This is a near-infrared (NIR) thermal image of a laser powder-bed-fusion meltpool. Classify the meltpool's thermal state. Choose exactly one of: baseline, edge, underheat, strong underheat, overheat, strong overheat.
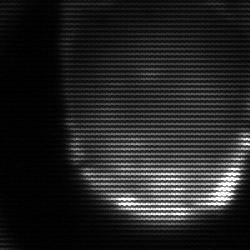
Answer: edge